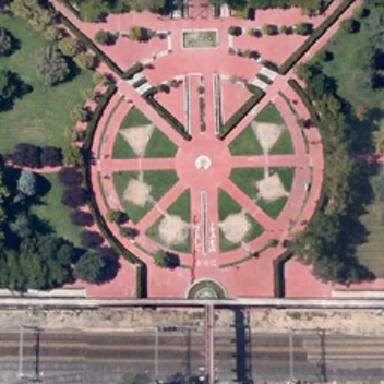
There is a stretch of railway close to the round square covered by pink bricks .